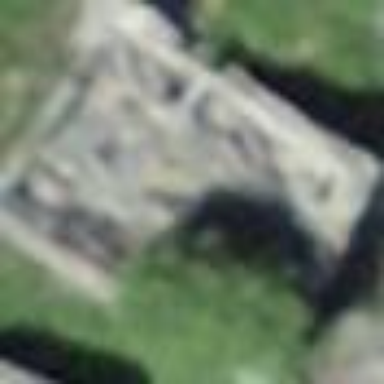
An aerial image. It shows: Historic building in ruins.